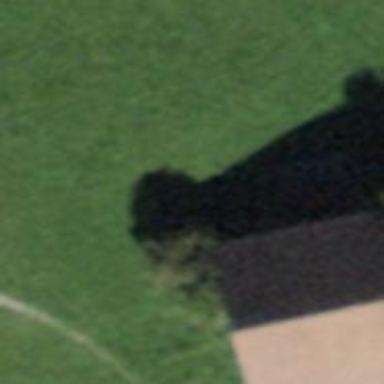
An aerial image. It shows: Barn.